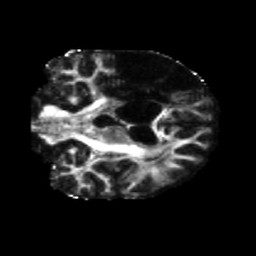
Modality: FA
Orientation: coronal
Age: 64
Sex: male
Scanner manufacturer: siemens
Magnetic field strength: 3 T
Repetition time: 5.47 s
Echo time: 0.0854 s